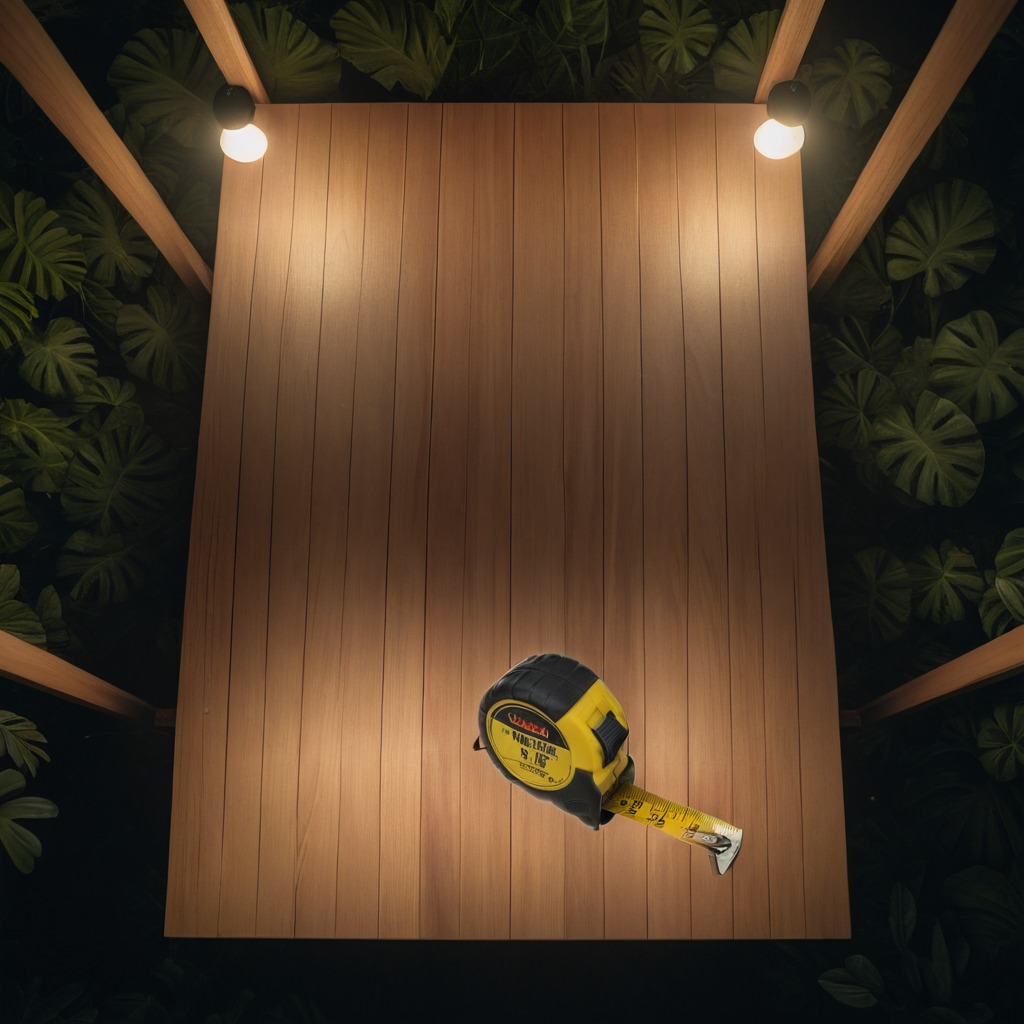
A measuring tape is lying on a wooden table inside a jungle field workshop tent at night.